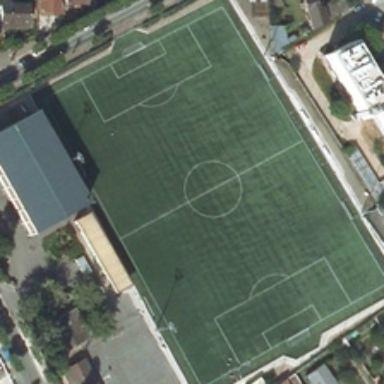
Some buildings and green trees are around a football field .